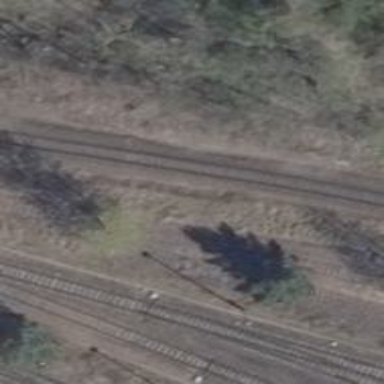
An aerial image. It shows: Abandoned railway spur.